Question: I'm using the following code to find the newest .zip file in a directory but it doesn't seem to be coping with the switch to June and still shows the newest file as yesterdays.
When I ran the script today it showed a file from 31/05/2011 06:05 as the latest but there are two newer files than this (see screenshot)
'''
For Each aFile In ImportFldr.Files
sExtension = fso.GetExtensionName(aFile.Name)
If sExtension = "log" Then
'Msgbox "The file extension is a " & sExtension
Else
'Msgbox "The file extension is a " & sExtension
If fileNewest = "" Then
Set fileNewest = aFile
Else
If fileNewest.DateCreated < aFile.DateCreated Then
Set fileNewest = aFile
End If
End If
End If
Next
'''

Thanks
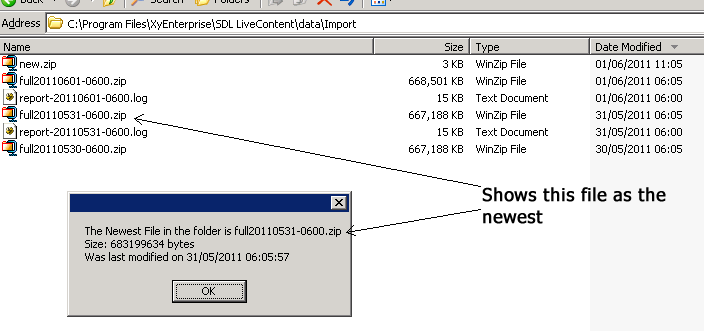
Answer: The problem may be that you are checking the file creation date (<URL>. Add the column to the Explorer's view and see if the script's result makes sense after that.